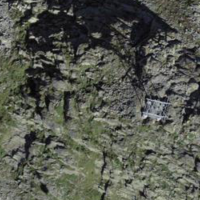
EUNIS habitat code: 48
Species observed at this site:
Astrantia minor